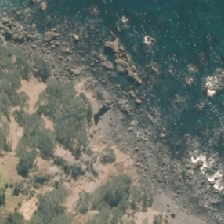
Land cover: low_producing_grassland